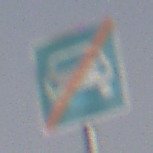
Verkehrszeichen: EndeKraftfahrstrasse
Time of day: MorningAfternoon
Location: Outdoor (Nature)
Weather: PartlyCloudy
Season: NotSpecified
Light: Natural